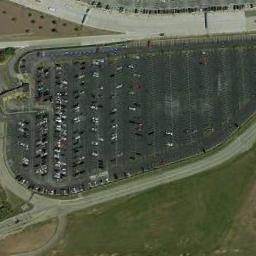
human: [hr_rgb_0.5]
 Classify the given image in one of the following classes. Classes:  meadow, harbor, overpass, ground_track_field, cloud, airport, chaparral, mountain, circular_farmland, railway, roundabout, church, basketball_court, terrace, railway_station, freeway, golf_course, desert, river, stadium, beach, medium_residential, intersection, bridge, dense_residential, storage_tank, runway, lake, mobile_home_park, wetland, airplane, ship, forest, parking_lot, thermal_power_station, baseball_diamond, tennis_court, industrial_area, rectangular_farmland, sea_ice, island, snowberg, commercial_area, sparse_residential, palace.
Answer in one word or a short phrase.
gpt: parking_lot